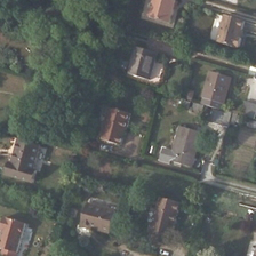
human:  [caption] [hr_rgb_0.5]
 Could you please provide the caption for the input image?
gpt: Scattered villa community mixed with evergreen plants

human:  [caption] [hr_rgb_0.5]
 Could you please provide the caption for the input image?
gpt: numerous villas scattered in this community, integrated with lush plants.

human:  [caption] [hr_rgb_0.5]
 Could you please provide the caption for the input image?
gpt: Some villas are scattered in this community and integrated with lush plants.

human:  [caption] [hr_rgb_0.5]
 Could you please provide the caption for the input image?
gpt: The community is interspersed with villas that blend into lush vegetation.

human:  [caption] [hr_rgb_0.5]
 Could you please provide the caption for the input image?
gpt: Several villages disperse in this community, integrated with lush plants.